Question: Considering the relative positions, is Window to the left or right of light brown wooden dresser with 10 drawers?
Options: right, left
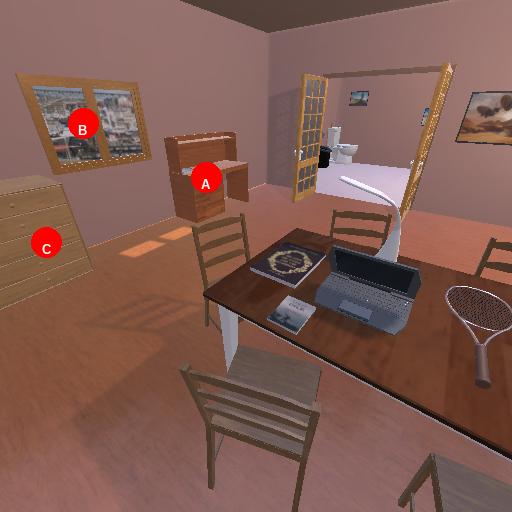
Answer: right